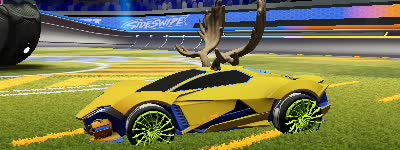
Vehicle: werewolf